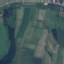
Land use / land cover class: PermanentCrop